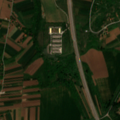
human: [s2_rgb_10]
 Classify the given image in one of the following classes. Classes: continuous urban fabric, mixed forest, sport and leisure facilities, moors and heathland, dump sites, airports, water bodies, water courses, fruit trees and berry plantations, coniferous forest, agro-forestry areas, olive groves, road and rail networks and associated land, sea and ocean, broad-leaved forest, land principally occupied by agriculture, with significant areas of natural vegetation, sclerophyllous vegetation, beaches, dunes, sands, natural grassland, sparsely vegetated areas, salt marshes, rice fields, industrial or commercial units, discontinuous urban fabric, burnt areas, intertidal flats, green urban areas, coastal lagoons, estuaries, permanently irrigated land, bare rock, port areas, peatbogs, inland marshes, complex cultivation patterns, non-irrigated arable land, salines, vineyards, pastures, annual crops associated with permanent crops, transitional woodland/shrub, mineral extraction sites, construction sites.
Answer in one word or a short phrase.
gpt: discontinuous urban fabric, industrial or commercial units, non-irrigated arable land, land principally occupied by agriculture, with significant areas of natural vegetation